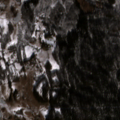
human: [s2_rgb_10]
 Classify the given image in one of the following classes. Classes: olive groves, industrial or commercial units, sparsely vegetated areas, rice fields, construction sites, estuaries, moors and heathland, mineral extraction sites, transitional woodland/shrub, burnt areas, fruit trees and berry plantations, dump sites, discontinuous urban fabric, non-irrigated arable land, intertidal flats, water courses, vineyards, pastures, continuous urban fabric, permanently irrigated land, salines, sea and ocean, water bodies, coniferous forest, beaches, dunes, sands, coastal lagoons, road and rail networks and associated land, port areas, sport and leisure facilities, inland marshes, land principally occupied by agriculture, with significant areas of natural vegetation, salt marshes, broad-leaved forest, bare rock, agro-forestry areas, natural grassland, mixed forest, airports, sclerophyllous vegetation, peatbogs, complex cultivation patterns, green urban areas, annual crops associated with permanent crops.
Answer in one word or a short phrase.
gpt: land principally occupied by agriculture, with significant areas of natural vegetation, broad-leaved forest, coniferous forest, mixed forest